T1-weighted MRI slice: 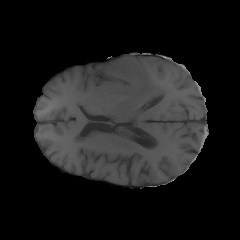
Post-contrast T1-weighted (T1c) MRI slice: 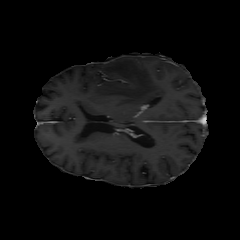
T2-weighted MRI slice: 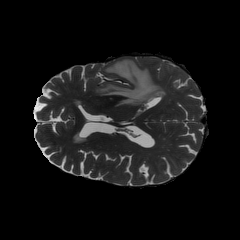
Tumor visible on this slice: yes